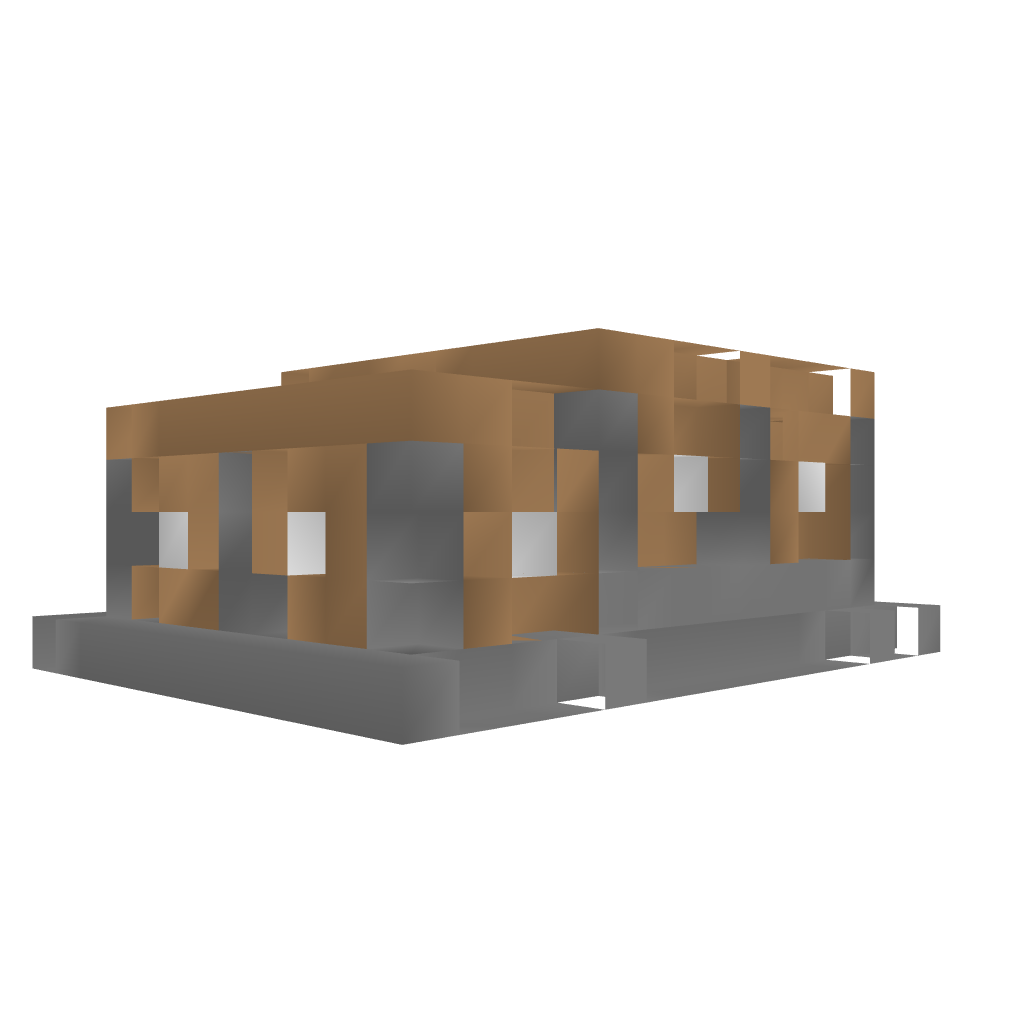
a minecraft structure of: Small wooden house good quality